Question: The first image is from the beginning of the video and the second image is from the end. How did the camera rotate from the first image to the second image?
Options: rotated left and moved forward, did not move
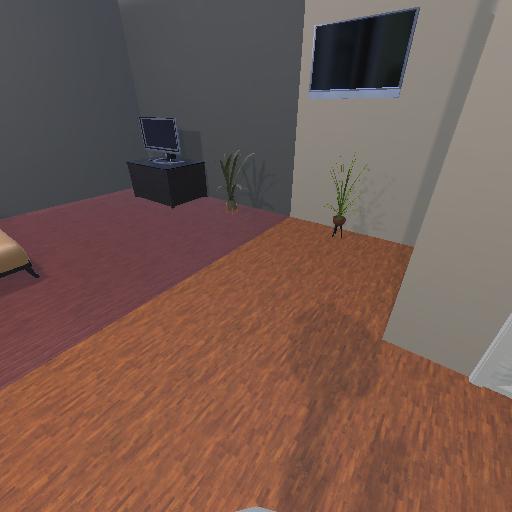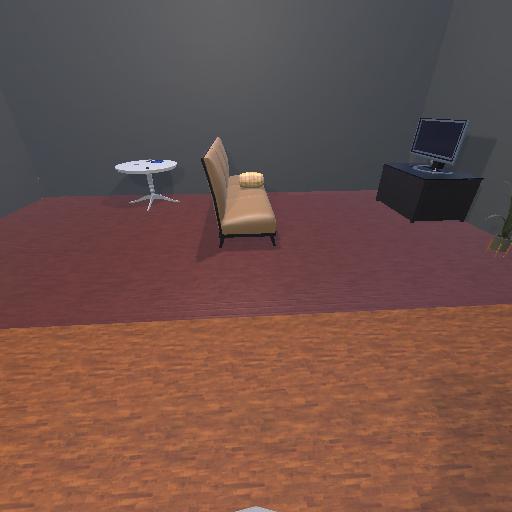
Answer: rotated left and moved forward